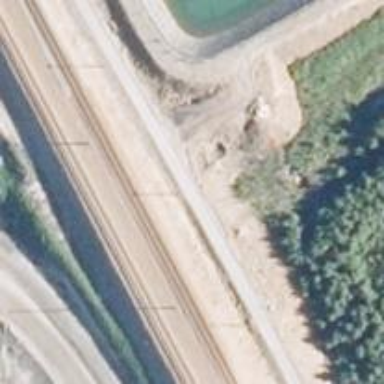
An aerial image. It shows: Railway yard.